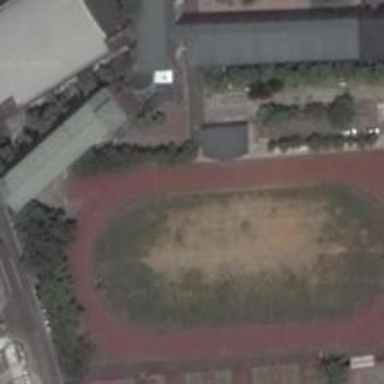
A playground seems out of use and is seated near the street .